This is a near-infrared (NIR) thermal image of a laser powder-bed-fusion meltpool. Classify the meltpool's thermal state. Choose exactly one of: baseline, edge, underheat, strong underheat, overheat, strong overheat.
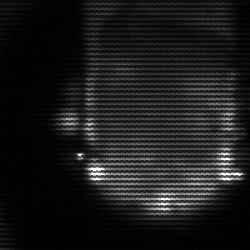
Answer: baseline